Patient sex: M
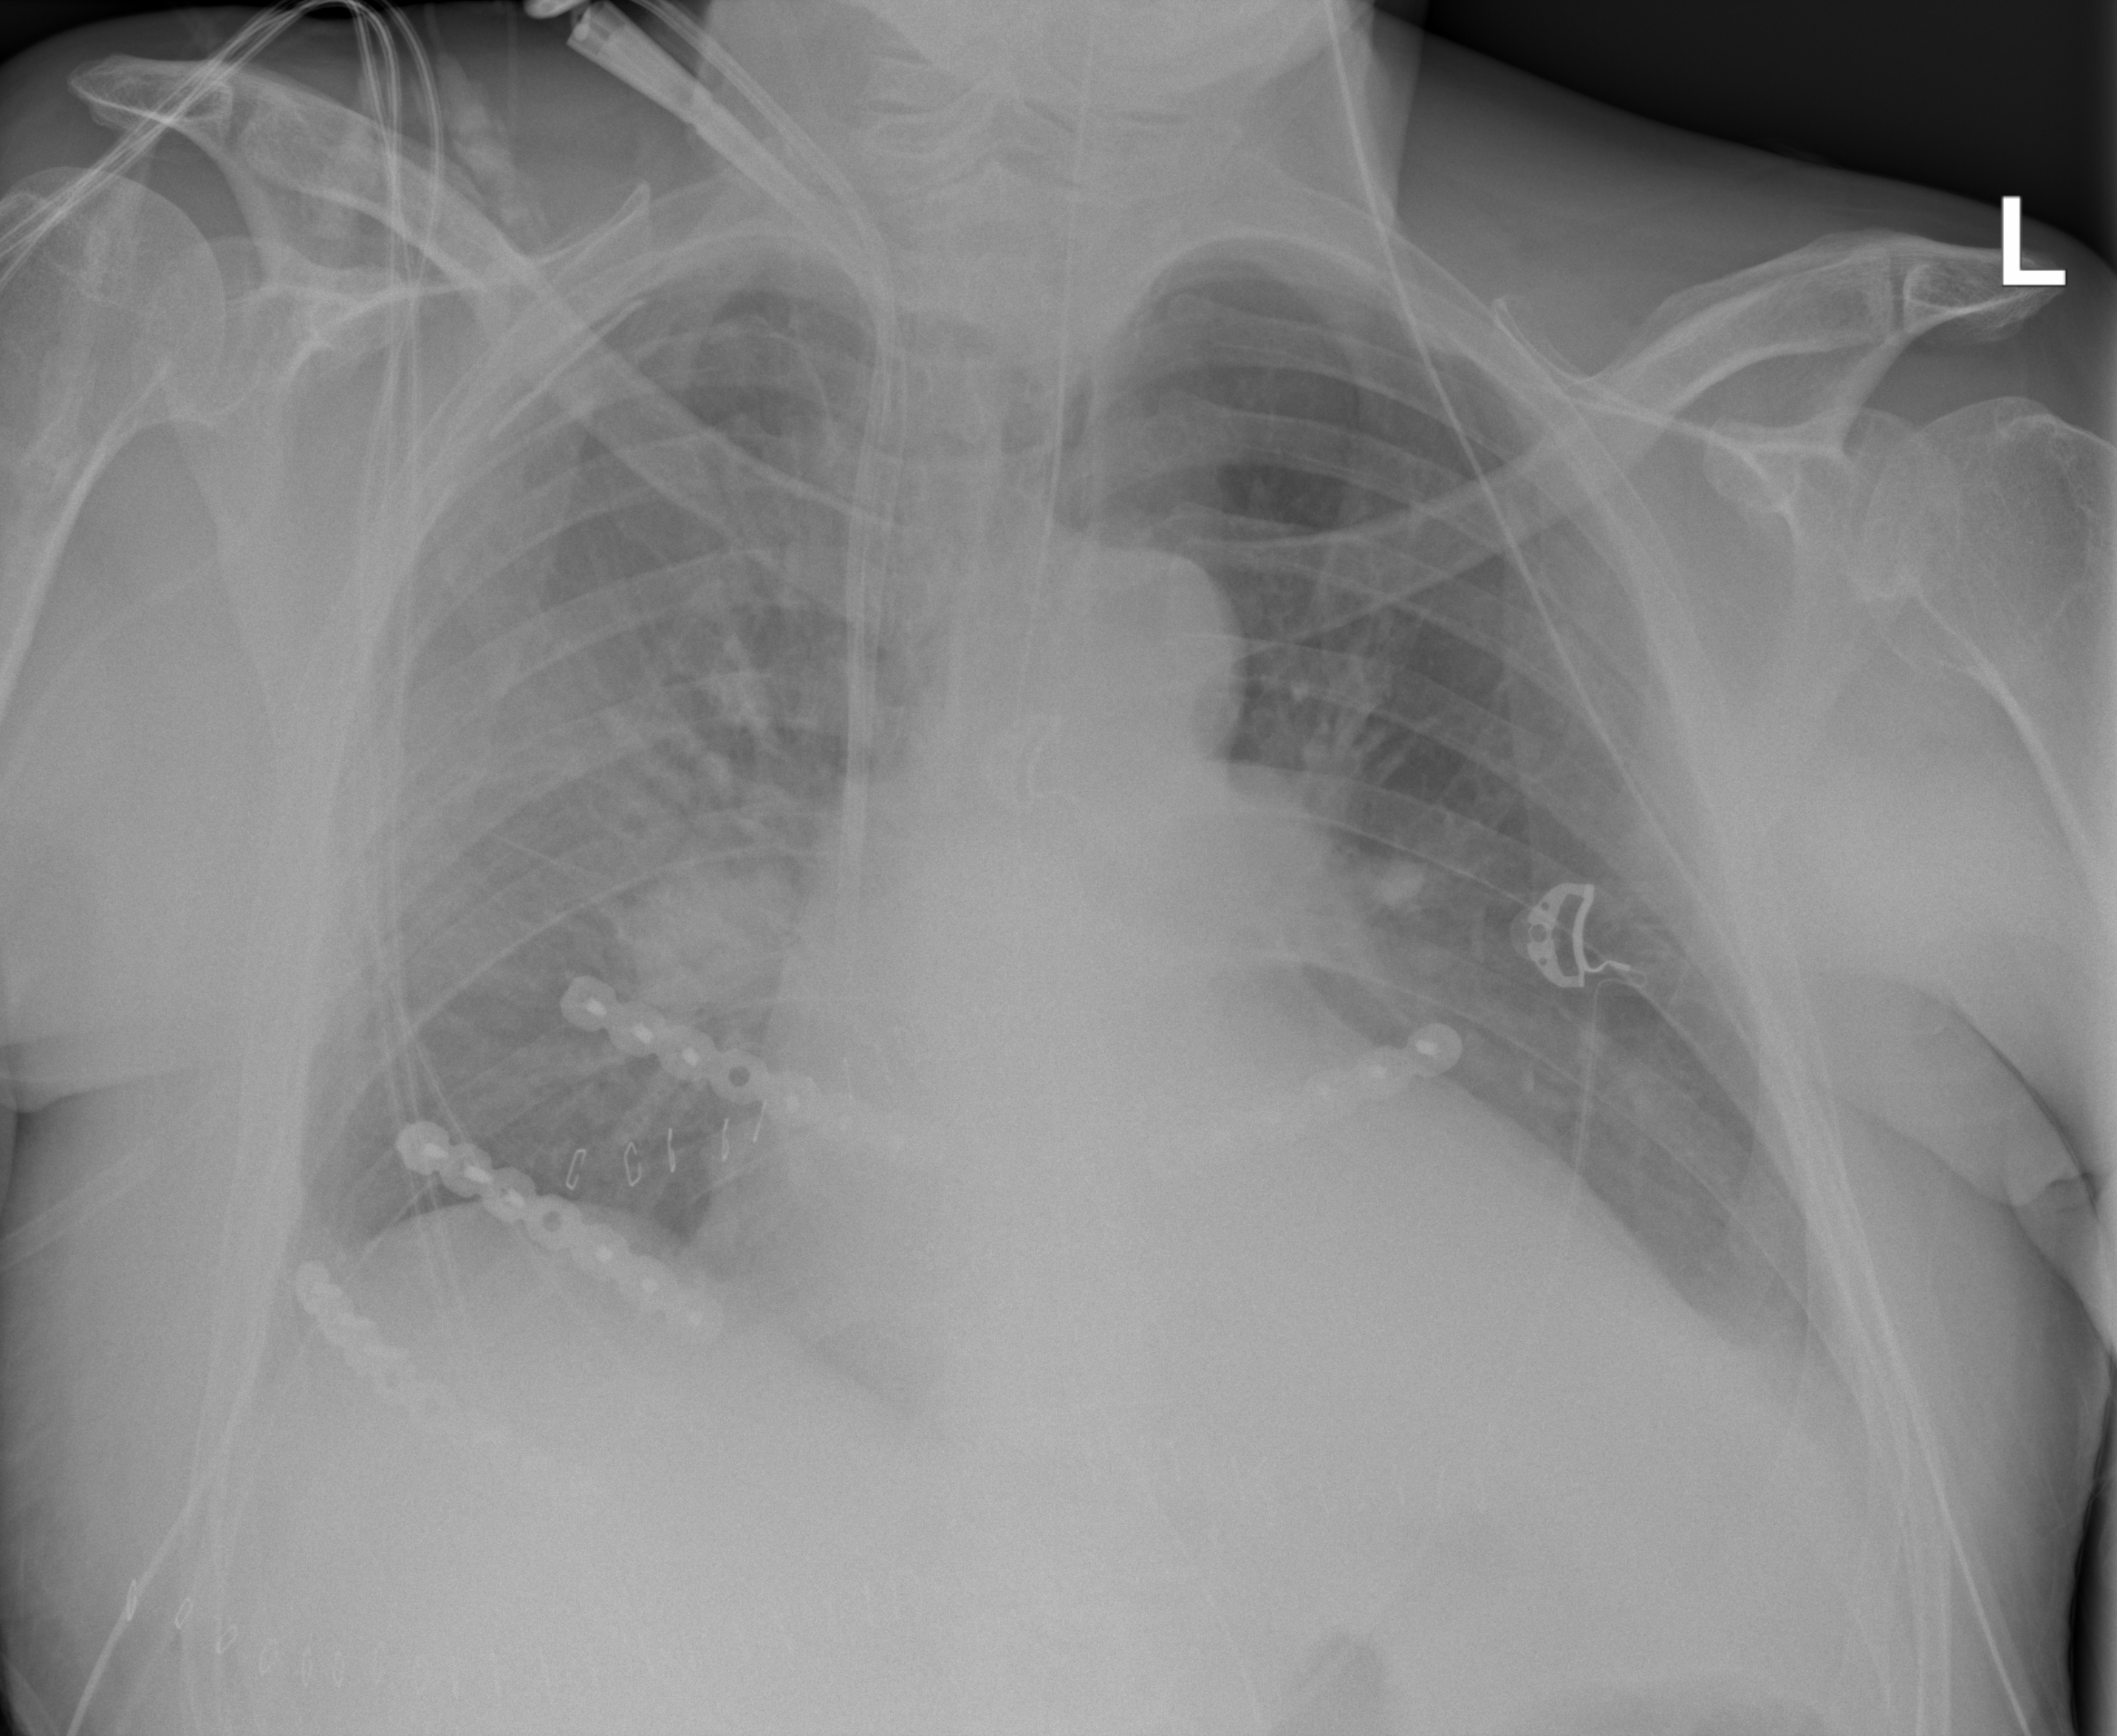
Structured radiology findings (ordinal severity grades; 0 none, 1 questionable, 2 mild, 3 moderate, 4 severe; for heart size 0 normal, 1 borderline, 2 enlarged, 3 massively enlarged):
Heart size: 2
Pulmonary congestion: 2
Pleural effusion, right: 2
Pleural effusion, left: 2
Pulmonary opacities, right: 3
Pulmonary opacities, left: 2
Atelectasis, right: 2
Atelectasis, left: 2